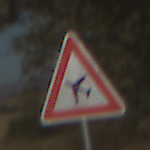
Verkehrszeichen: FlugbetriebRechts
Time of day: MorningAfternoon
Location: Outdoor (Nature)
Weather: PartlyCloudy
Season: NotSpecified
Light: Natural